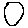
Label: circle